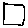
Label: square